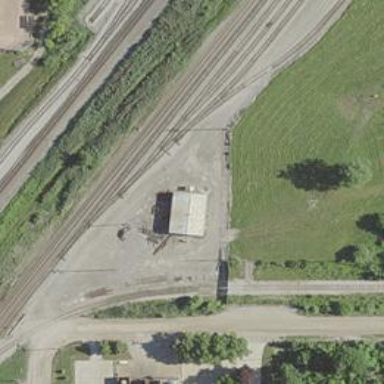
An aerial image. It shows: Railway yard in service.